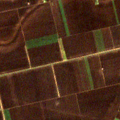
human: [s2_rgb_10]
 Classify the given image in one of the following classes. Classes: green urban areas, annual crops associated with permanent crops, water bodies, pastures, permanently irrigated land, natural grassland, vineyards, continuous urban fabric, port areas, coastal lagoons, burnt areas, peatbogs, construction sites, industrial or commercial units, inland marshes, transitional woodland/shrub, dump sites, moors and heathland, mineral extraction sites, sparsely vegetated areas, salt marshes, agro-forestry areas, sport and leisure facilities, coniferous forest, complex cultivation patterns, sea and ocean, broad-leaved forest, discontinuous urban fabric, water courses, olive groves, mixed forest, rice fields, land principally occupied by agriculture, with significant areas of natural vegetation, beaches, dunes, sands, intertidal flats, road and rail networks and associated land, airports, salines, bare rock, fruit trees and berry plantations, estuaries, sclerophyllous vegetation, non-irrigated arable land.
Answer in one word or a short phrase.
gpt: non-irrigated arable land